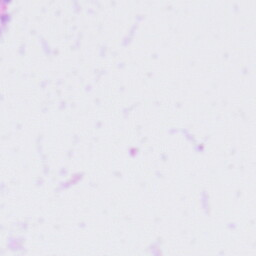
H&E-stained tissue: Tonsil